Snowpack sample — Rabbit Ears Pass, Jackson County, Colorado, USA (12/17/25, 1:08 PM MST)
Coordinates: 40.387, -106.625
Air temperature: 34 °F
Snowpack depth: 46 cm
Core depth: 10 cm
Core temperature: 30.2 °F
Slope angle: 6°, slope face: 165°
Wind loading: medium
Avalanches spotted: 0
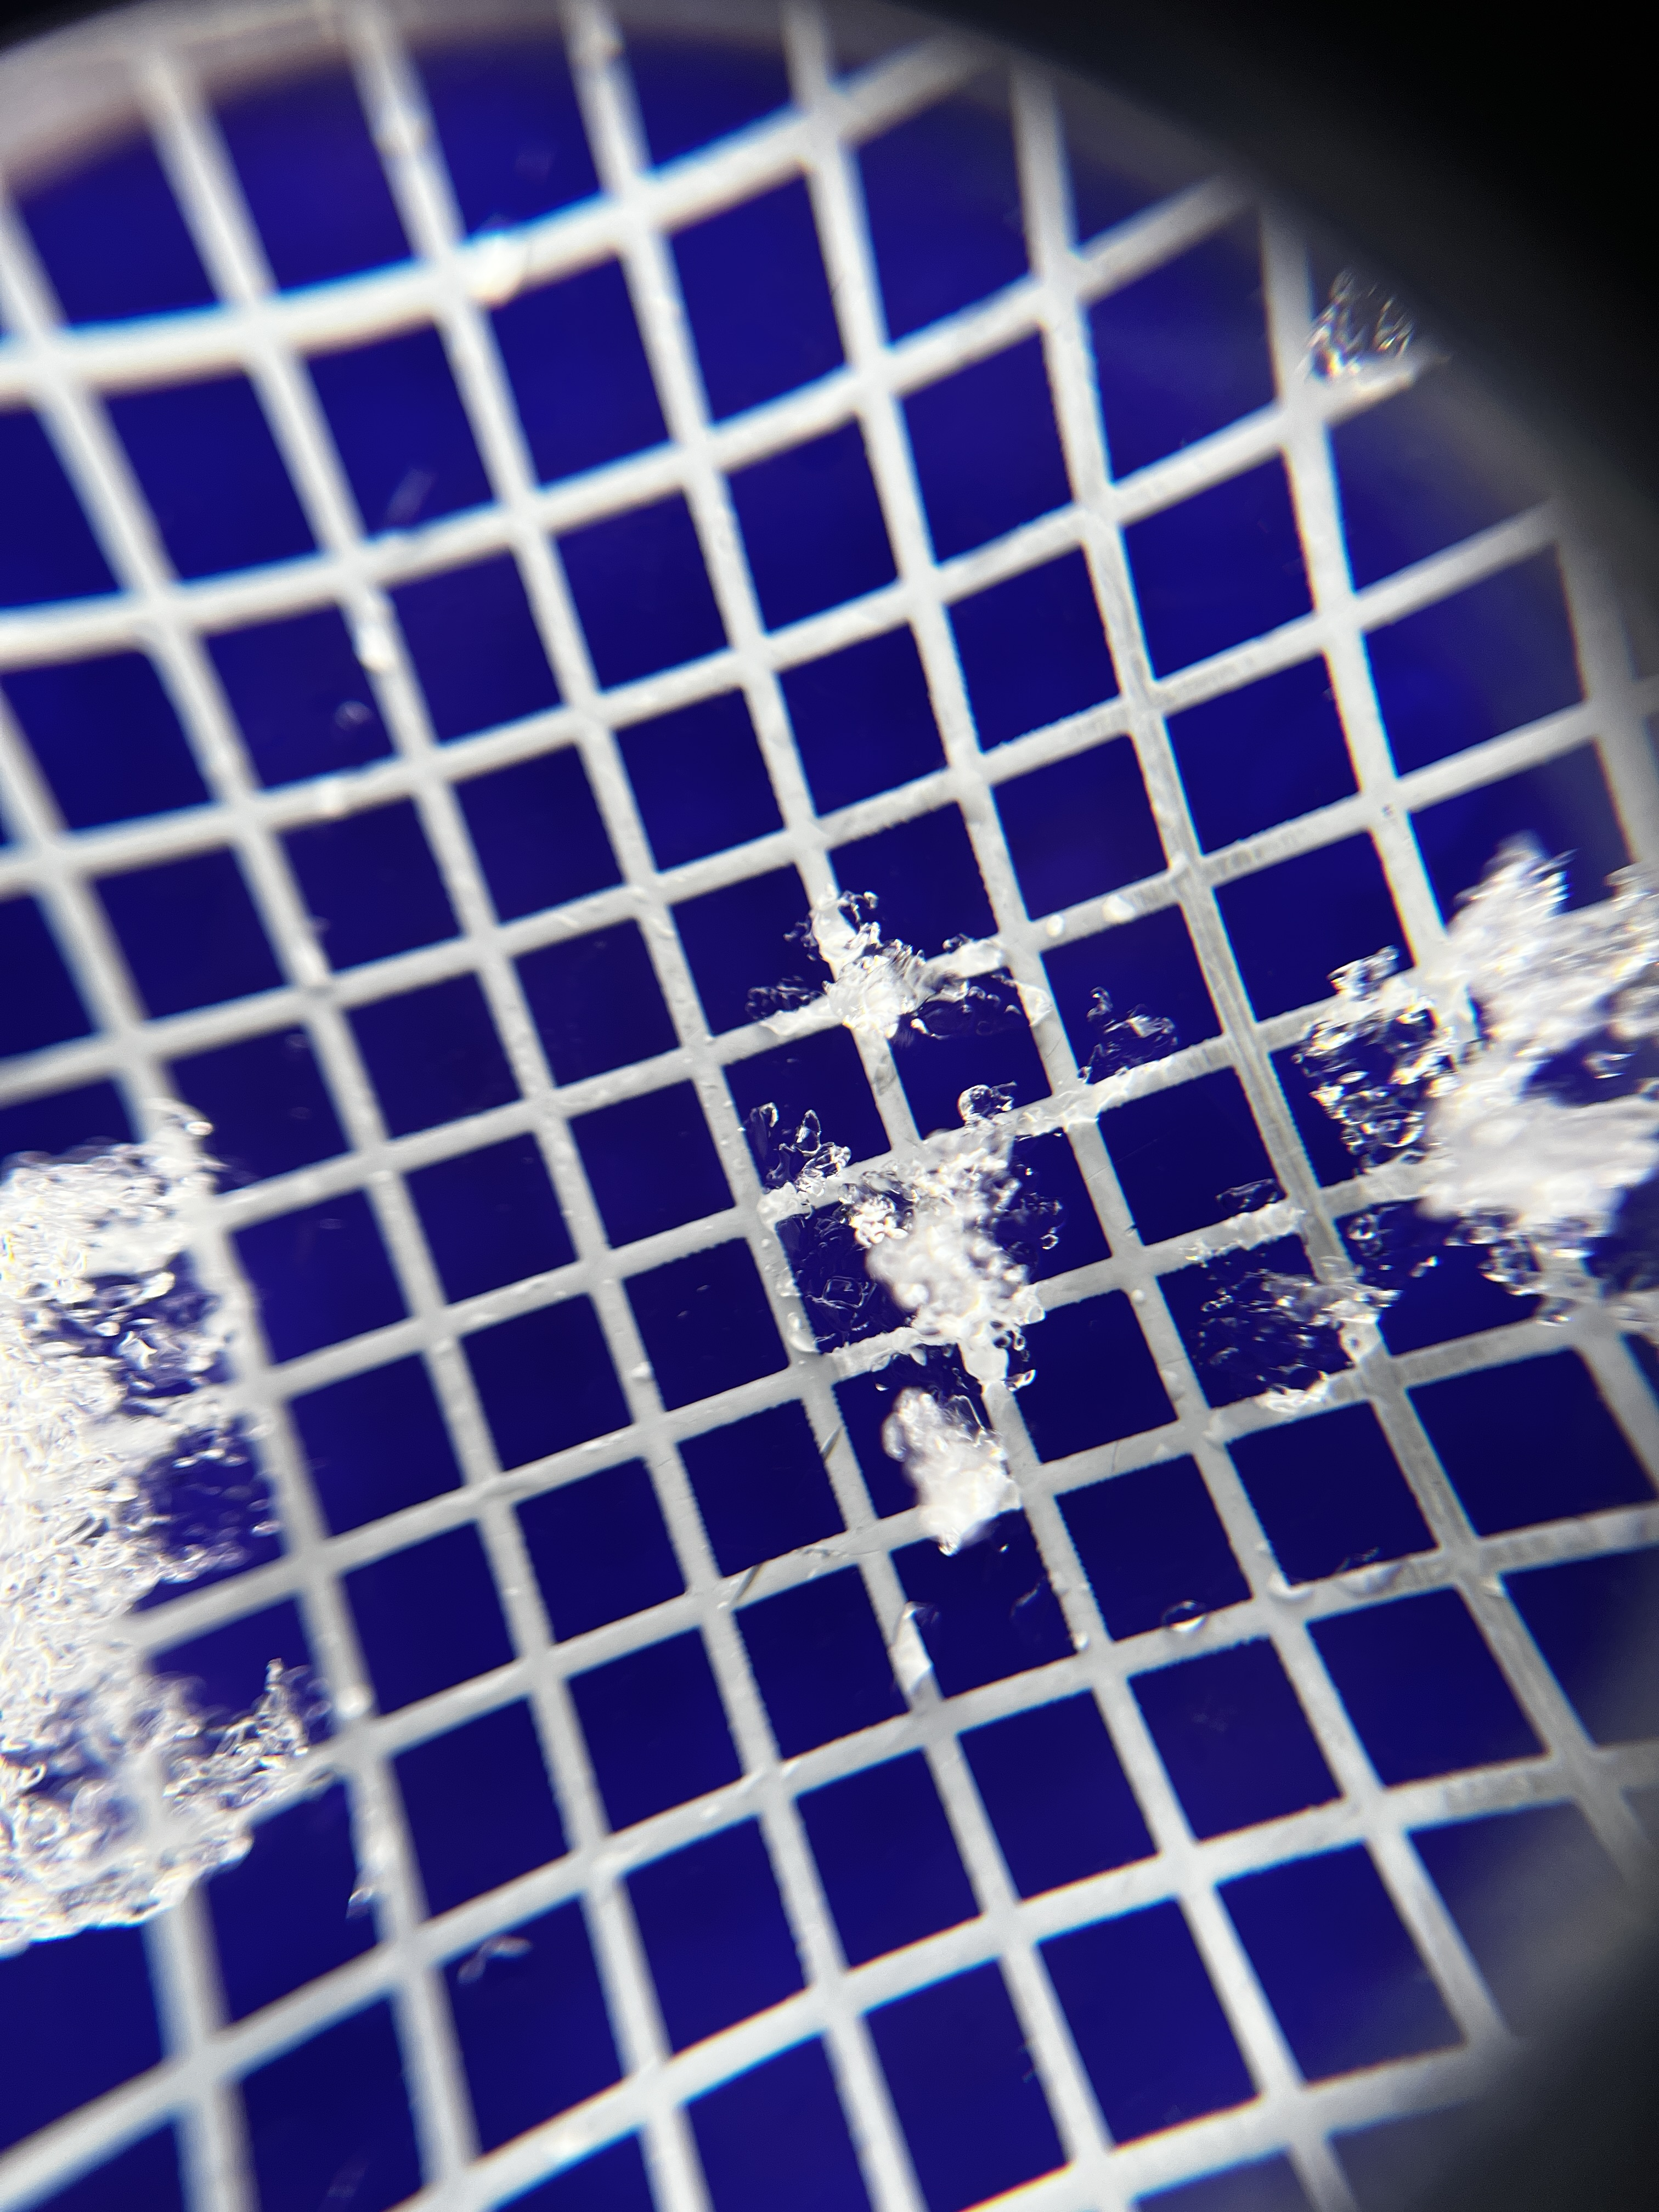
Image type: magnified_profile
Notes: No avalanches spotted nearby, although collected in a meadowy area with minimal risk on this face of the pass.